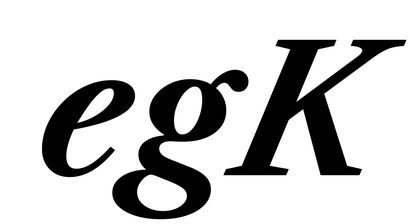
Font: LibreCaslonText-Italic_Bold_Italic